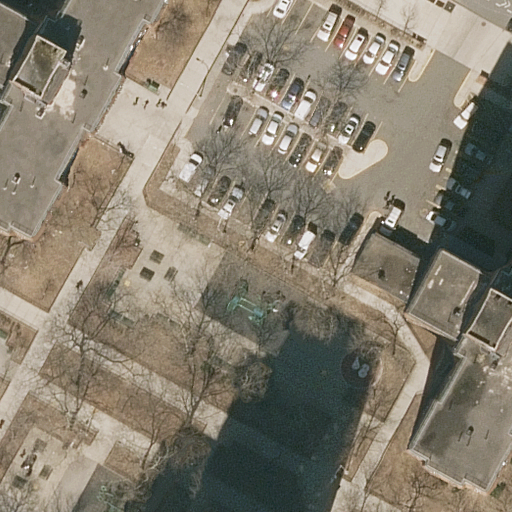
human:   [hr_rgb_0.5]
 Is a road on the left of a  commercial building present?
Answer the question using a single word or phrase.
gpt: no

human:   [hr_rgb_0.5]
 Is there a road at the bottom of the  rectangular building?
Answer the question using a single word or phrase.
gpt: yes

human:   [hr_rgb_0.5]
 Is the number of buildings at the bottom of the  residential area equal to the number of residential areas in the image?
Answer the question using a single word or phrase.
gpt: no

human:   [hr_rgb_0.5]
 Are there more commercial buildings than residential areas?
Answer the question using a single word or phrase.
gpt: no

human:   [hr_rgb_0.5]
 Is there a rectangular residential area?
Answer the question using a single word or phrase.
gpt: yes

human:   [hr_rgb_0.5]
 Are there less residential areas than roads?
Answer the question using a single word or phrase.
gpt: yes

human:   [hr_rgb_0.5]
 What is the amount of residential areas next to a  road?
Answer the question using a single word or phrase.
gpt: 1

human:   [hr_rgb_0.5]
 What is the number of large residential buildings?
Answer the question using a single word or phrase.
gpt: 1

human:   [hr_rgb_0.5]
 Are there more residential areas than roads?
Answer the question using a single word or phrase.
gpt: no

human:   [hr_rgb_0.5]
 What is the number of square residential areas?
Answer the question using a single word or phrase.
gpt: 0

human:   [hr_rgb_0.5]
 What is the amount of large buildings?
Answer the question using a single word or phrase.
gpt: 1

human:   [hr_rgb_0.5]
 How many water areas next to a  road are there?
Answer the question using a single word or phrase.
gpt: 0

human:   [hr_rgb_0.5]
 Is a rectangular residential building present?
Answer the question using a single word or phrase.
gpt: yes

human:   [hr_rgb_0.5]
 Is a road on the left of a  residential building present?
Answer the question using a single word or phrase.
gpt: yes

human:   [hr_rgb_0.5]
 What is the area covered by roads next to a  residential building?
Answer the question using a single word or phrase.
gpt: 0m2

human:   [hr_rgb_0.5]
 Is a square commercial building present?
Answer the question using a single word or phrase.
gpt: no

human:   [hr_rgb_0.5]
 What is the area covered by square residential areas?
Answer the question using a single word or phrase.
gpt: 0m2

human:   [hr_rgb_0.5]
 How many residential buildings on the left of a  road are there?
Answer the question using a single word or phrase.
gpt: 1

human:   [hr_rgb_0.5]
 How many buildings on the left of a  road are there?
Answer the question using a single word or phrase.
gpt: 1

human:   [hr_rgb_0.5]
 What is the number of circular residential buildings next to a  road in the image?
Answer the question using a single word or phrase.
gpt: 0

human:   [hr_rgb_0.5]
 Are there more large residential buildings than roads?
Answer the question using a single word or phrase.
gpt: no

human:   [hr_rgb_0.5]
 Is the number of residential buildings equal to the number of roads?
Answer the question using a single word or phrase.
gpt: yes

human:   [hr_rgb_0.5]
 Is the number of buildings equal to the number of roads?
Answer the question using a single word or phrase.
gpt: yes

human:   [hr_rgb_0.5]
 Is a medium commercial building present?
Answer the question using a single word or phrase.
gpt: no

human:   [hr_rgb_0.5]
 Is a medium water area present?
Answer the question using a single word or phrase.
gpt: no

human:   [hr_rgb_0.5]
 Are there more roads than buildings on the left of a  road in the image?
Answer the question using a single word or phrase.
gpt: yes

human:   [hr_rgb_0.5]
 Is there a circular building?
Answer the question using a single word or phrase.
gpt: no

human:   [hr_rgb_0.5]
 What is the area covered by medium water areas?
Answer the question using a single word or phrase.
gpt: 0m2

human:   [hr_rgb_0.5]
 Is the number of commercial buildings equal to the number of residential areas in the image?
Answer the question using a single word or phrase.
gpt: no

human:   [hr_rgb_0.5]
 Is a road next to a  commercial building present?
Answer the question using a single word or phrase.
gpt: no

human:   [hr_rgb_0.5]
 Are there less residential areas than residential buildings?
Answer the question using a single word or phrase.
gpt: yes

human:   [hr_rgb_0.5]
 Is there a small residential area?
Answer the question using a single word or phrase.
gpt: no

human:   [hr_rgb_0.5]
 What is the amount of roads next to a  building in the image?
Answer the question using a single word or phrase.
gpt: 3

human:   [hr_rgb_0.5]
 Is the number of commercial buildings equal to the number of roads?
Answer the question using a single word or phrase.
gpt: no

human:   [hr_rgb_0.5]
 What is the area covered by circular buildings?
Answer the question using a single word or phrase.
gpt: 0m2

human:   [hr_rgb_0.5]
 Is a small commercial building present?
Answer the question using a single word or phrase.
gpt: no